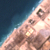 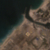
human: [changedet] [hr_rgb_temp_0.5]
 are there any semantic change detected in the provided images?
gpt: An artificial river was created in the middle of the residential area.